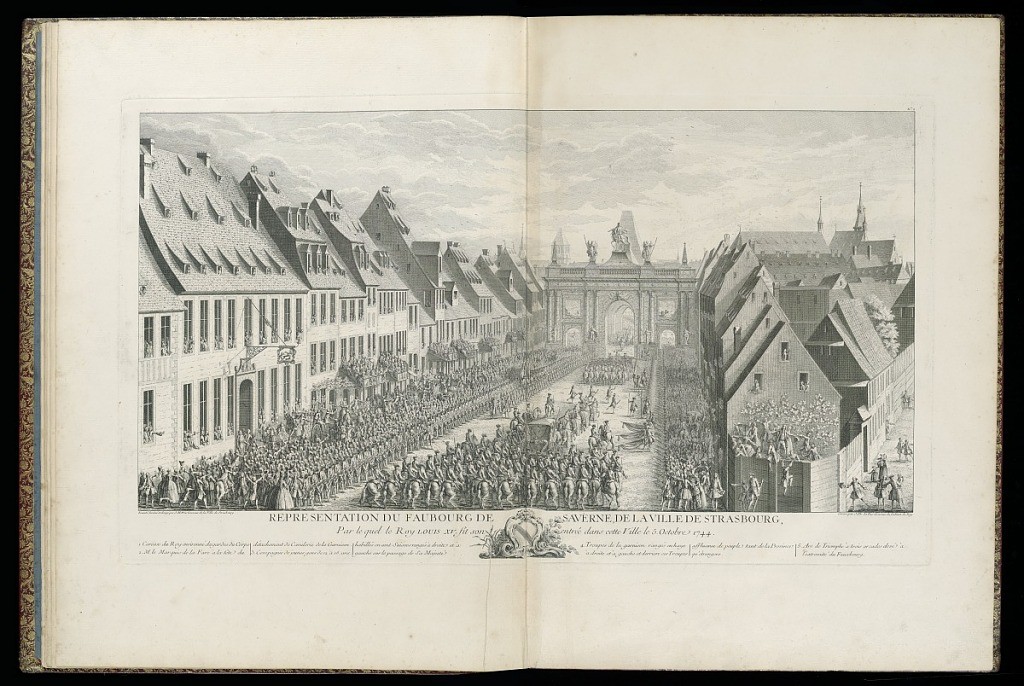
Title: REPRESENTATION DU FAUBOURG DE SAVERNE, DE LA VILLE DE STRASBOURG, Par le quel le Roy LOUIS XV fit son entrée dans cette Ville le 5 Octobre 1744
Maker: Johann Martin Weis, French, 1711 - 1751
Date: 1745
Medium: Etching and engraving on paper
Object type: Print
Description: A view of the king's procession through the streets of Strasbourg. The procession is making its way through the city's streets with buildings on either side and a triumphal arch in front of them. The streets are lined with soldiers and spectators. The plate is titled, signed, numbered, with a legend, and features the Strasbourg coat of arms.